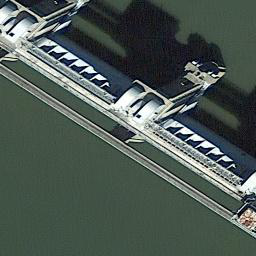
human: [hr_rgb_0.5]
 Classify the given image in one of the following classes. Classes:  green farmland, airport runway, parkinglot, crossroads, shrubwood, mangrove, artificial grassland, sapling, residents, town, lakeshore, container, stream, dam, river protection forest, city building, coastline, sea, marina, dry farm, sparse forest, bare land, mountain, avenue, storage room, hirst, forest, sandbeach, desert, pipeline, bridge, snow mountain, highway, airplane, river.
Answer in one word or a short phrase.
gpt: dam